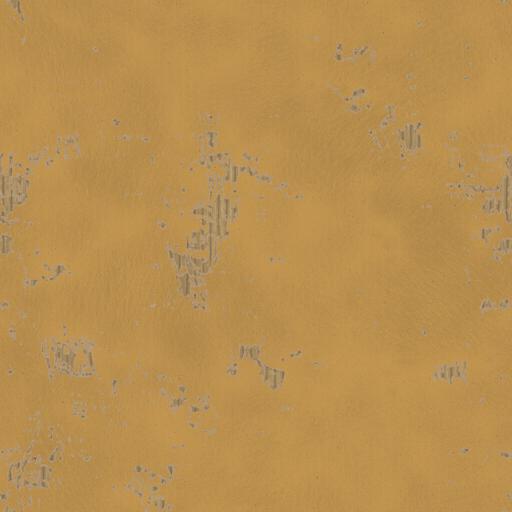
Tags: broken brown cardboard paper torn